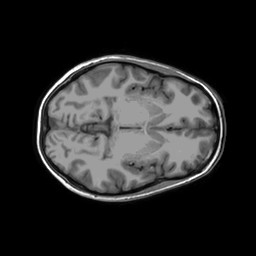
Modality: T1w
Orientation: coronal